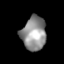
Tissue: skin
Cell type: Fibroblasts
Senescence score: 0.7199
Nuclear area (px): 803
Mean DAPI intensity: 145.6